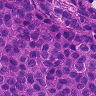
Metastatic tissue present: yes